Question: I have something like
'''
import matplotlib.pyplot as plt
import numpy as np
a=[0.05, 0.1, 0.2, 1, 2, 3]
plt.hist((a*2, a*3), bins=[0, 0.1, 1, 10])
plt.gca().set_xscale("symlog", linthreshx=0.1)
plt.show()
'''
which gives me the following plot:

As one can see, the bar width is not equal. In the linear part (from 0 to 0.1), everything is find, but after this, the bar width is still in linear scale, while the axis is in logarithmic scale, giving me uneven widths for bars and spaces in between (the tick is not in the middle of the bars).
Is there any way to correct this?
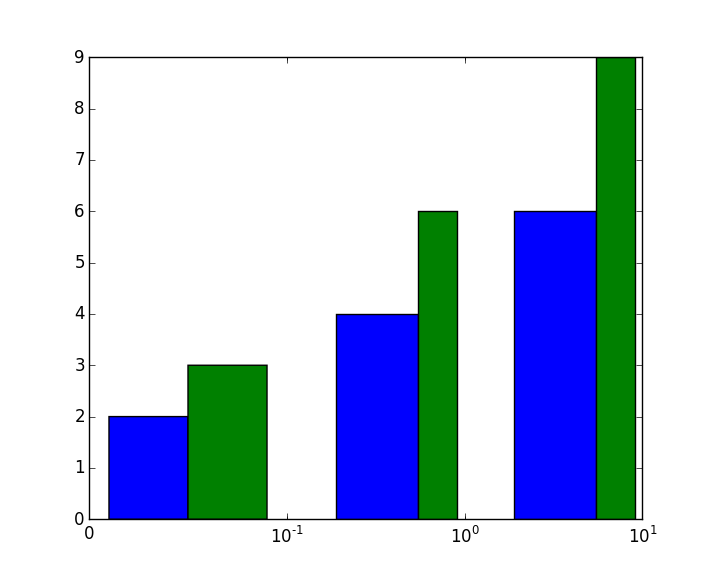
Answer: Inspired by <URL> I came up with the following solution:
'''
import matplotlib.pyplot as plt
import numpy as np
d=[0.05, 0.1, 0.2, 1, 2, 3]
def LogHistPlot(data, bins):
totalWidth=0.8
colors=("b", "r", "g")
for i, d in enumerate(data):
heights = np.histogram(d, bins)[0]
width=1/len(data)*totalWidth
left=np.array(range(len(heights))) + i*width
plt.bar(left, heights, width, color=colors[i], label=i)
plt.xticks(range(len(bins)), bins)
plt.legend(loc='best')
LogHistPlot((d*2, d*3, d*4), [0, 0.1, 1, 10])
plt.show()
'''
Which produces this plot:

The basic idea is to drop the plt.hist function, compute the histogram by numpy and plot it with plt.bar. Than, you can easily use a linear x-axis, which makes the bar width calculation trivial. Lastly, the ticks are replaced by the bin edges, resulting in the logarithmic scale. And you don't even have to deal with the symlog linear/logarithmic botchery anymore.